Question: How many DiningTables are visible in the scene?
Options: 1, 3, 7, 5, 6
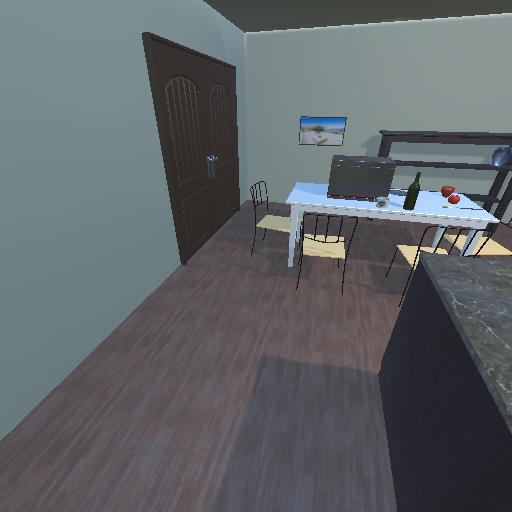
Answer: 1